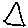
Label: triangle